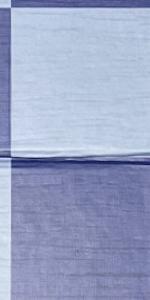
Label: Empty